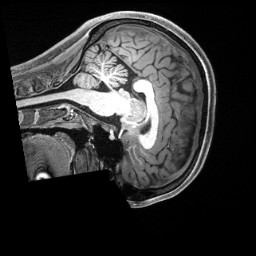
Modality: T1w
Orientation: sagittal
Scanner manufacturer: siemens
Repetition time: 2.5 s
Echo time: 0.00231 s